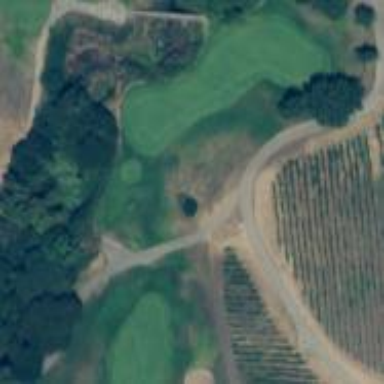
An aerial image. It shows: Footway on the golf path at Eagle Vines Golf Course.